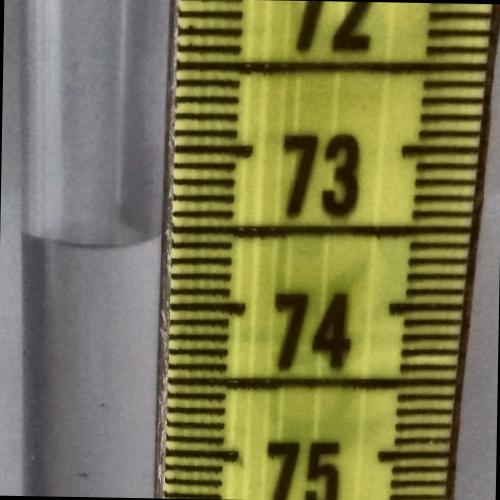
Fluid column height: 73.6 cm